Interaction volume radius: 10 \u00c5
Interaction volume height: 25 \u00c5
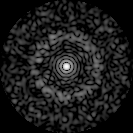
Disorder parameter: 0.8246